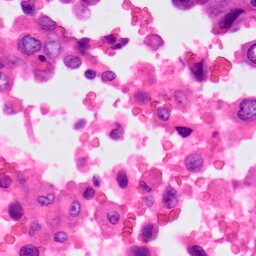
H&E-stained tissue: Lung